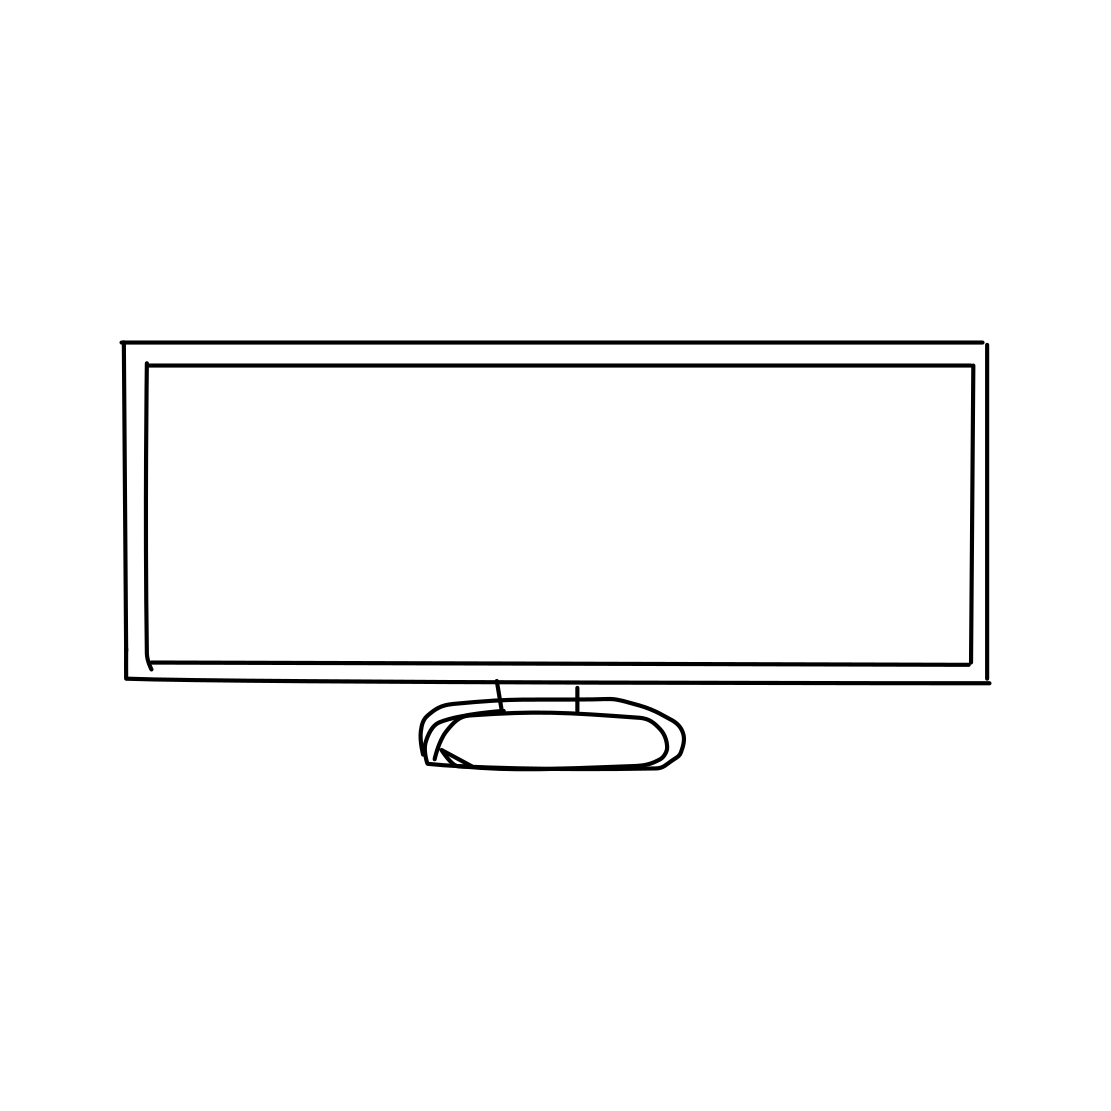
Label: tv